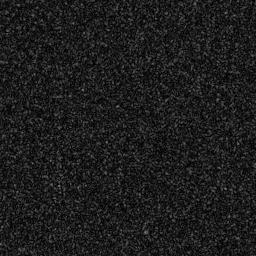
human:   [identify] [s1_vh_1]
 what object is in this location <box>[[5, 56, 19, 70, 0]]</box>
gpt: <ref>1 medium ship at the left</ref>